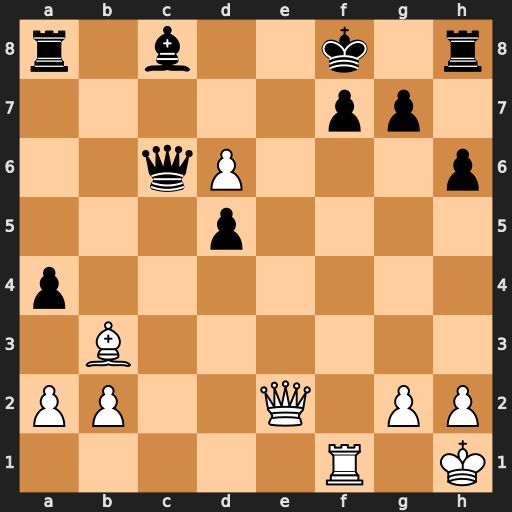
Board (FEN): r1b2k1r/5pp1/2qP3p/3p4/p7/1B6/PP2Q1PP/5R1K
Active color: w
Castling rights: -
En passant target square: -
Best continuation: Qe7+ Kg8 Qxf7+ Kh7 Bxd5